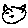
Label: cat